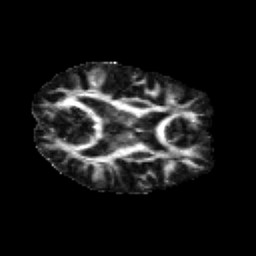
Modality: FA
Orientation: axial
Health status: healthy
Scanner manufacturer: siemens
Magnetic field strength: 3 T
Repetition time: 12 s
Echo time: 0.092 s